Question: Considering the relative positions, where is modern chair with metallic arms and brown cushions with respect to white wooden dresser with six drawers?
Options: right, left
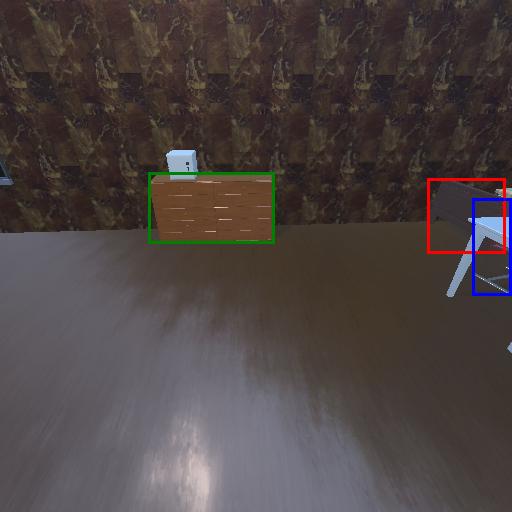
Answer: right